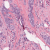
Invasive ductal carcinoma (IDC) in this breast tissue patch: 1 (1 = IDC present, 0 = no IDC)